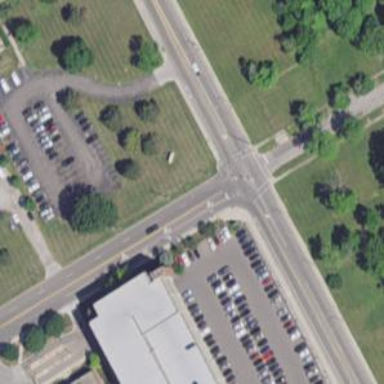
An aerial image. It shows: Tertiary road with asphalt surface and sidewalk on the left.